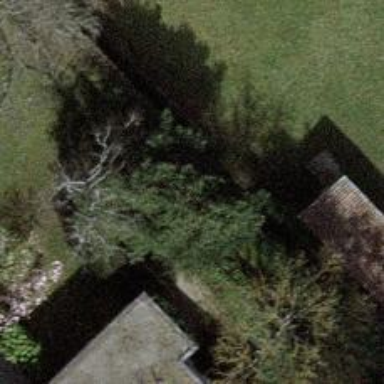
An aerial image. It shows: Evergreen tree with needle-leaved leaves.